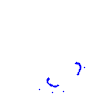
Particle: kaon